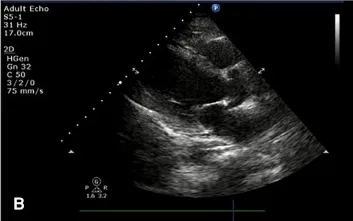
Echocardiography in ER indicated a mildly thickened ventricular septum and left ventricular posterior wall, mild tricuspid regurgitation and a slightly reduced left ventricular ejection fraction (LVEF 50.
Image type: radiology (ultrasound)